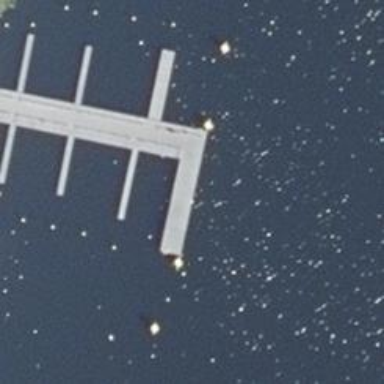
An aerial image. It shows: Pier made of metal.